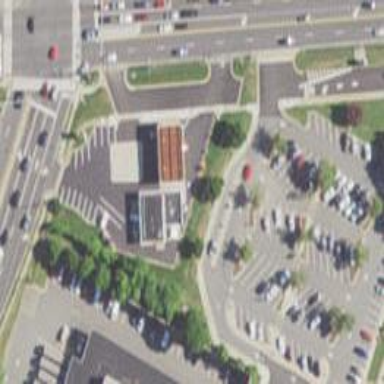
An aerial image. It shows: Convenience shop.